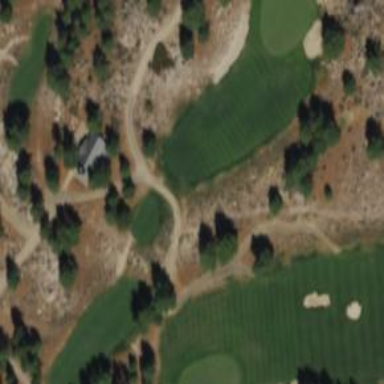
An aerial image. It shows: Path for both roads and golfers.